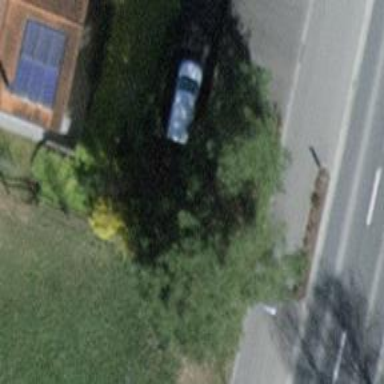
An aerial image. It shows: Hedge barrier.